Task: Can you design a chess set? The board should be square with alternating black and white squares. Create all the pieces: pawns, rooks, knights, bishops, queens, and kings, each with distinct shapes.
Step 3478:
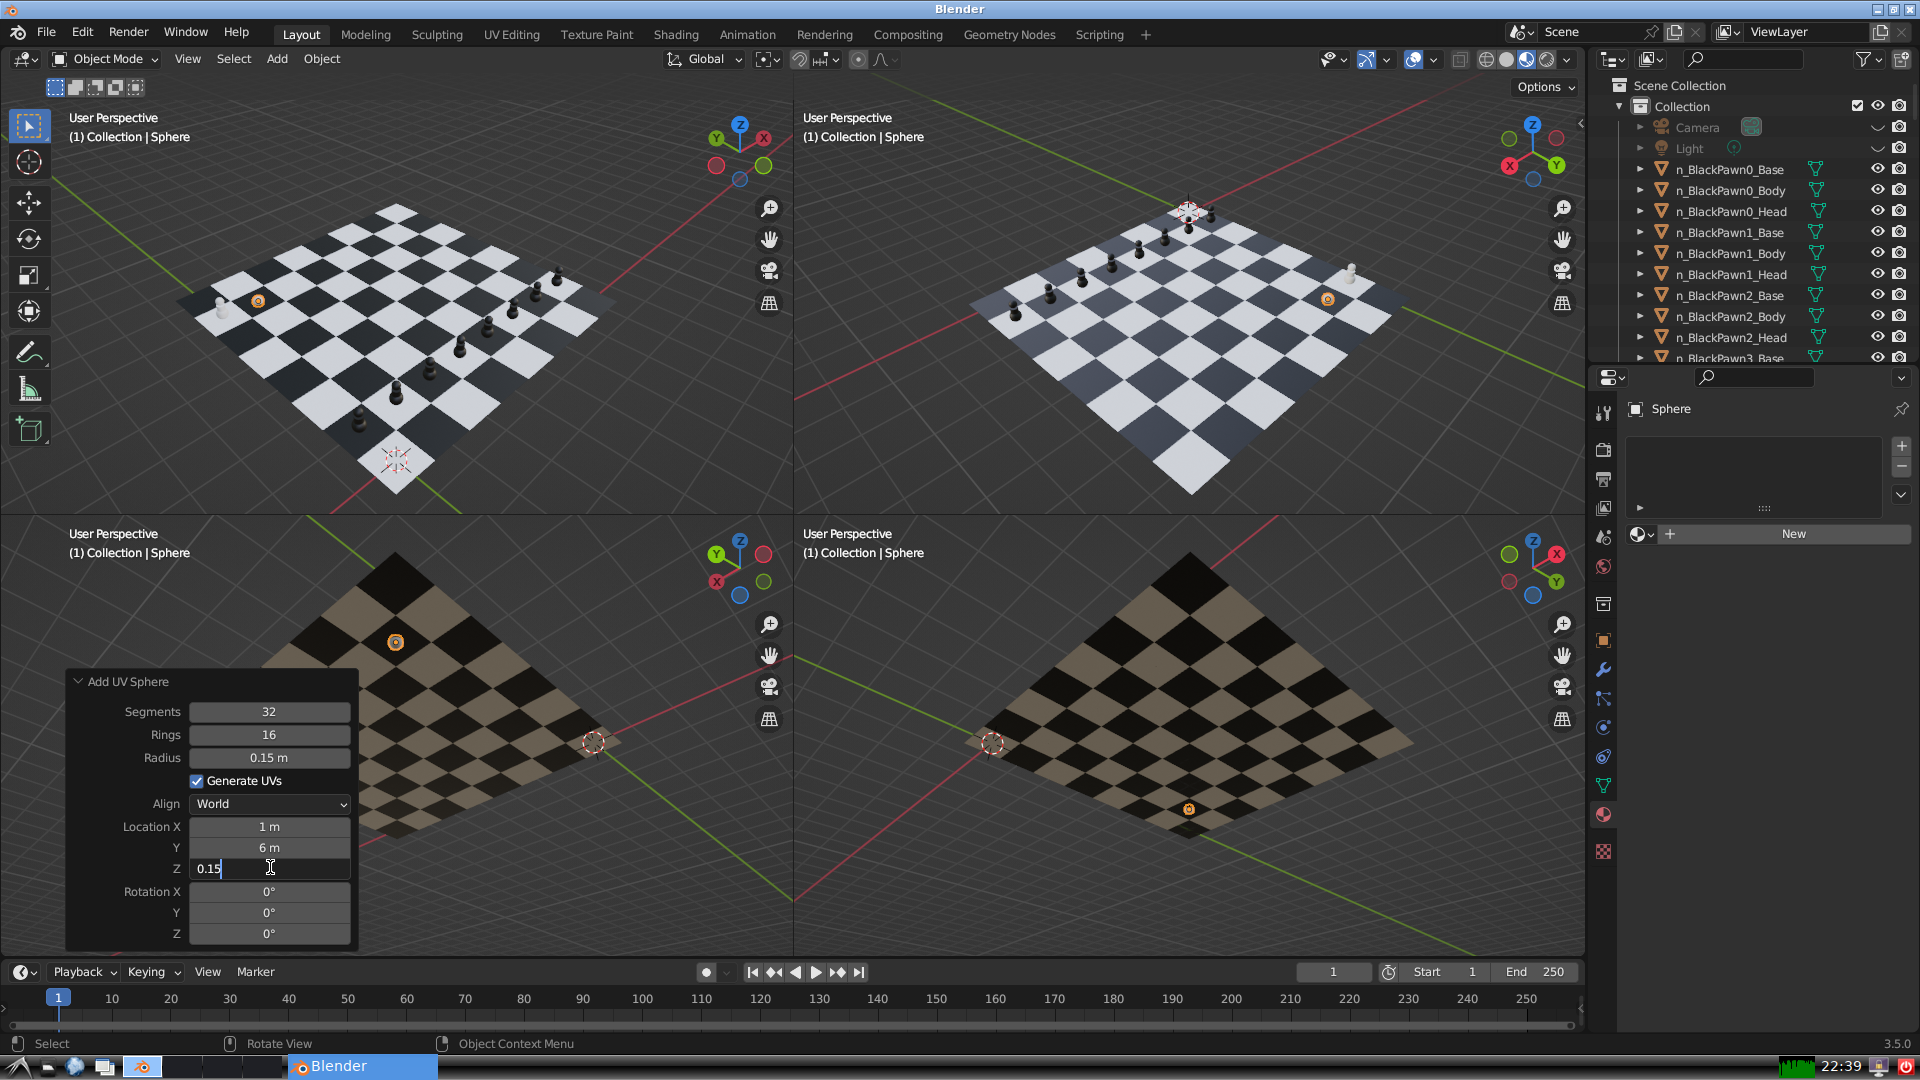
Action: {"key_press": ['Return']}